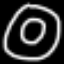
Label: donut